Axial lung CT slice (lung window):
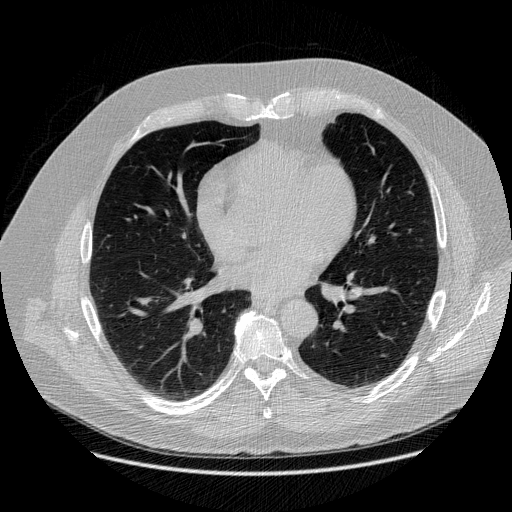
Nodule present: no